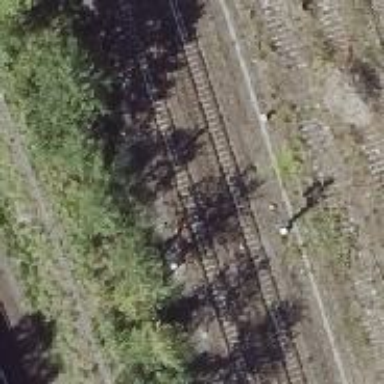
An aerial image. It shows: Railway signal.